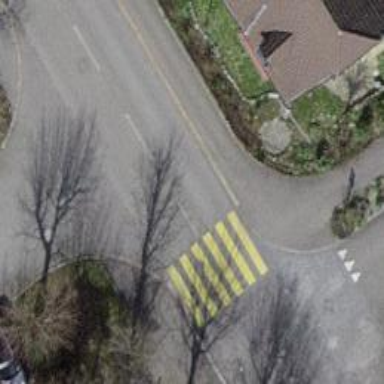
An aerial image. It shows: Marked crossing with zebra stripes on the road.